Aerial crown-view tile of a tropical tree (Barro Colorado Island, Panama), acquired 20240716:
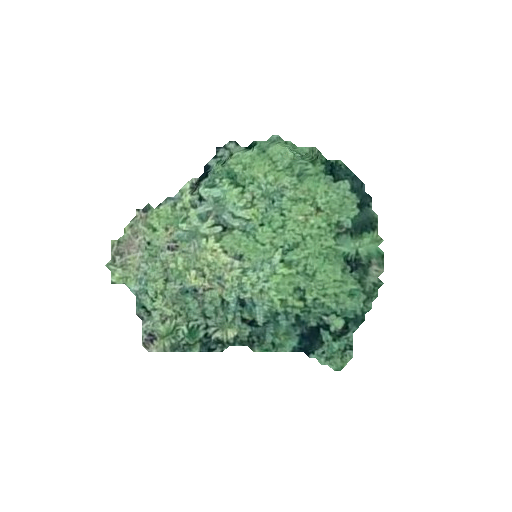
Species: Dendropanax arboreus
GBIF accepted scientific name: Dendropanax arboreus
Crown area: 70.534 m²